Question: I am trying to find a formula to identify the rank of the first occurrence of a duplicate inside an array and the rank of its last occurrence and place these numbers inside a concatenated cell. This formula would be placed to the right (following column) of every single occurrence of a duplicate.
I would also like to place a hyphen between those values just like in the formula below:
= (rank # first occurrence) & " - " & (rank # last occurrence)
Please have a look at the image in case my description is unclear (image reflects what I would like to achieve in column D)

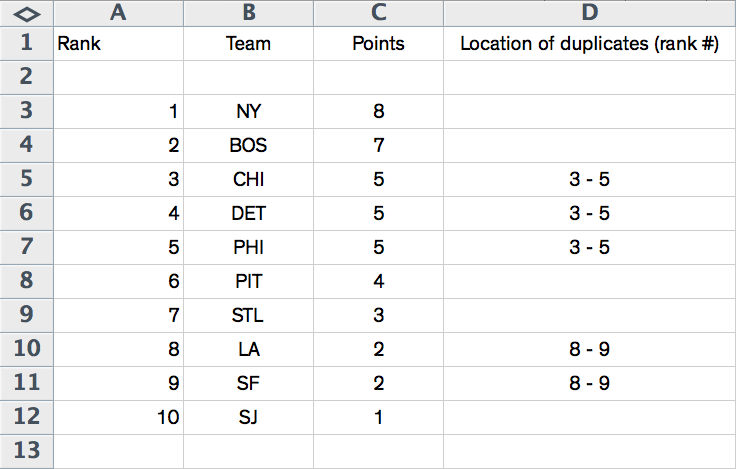
Answer: Based on data in A3:D12. In D3:
=IF(COUNTIF($C$3:$C$12,C3)>1,MATCH(C3,$C$3:$C$12,0)&"-"&LOOKUP(2,1/($C$3:$C$12=C3),ROW($C$3:$C$12)-MIN(ROW($C$3:$C$12))+1),"")
Regards